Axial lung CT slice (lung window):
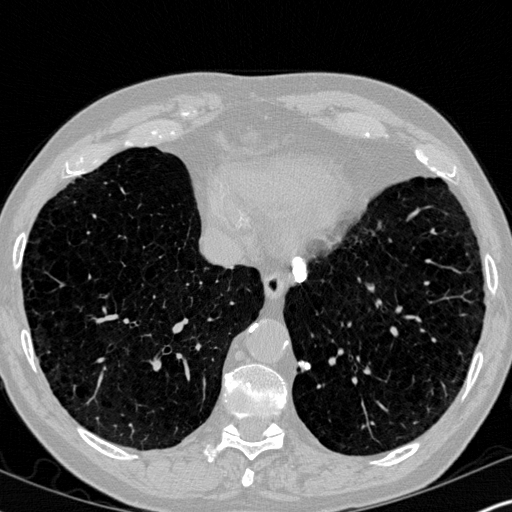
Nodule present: yes
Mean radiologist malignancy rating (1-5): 1